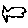
Label: fish